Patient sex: F
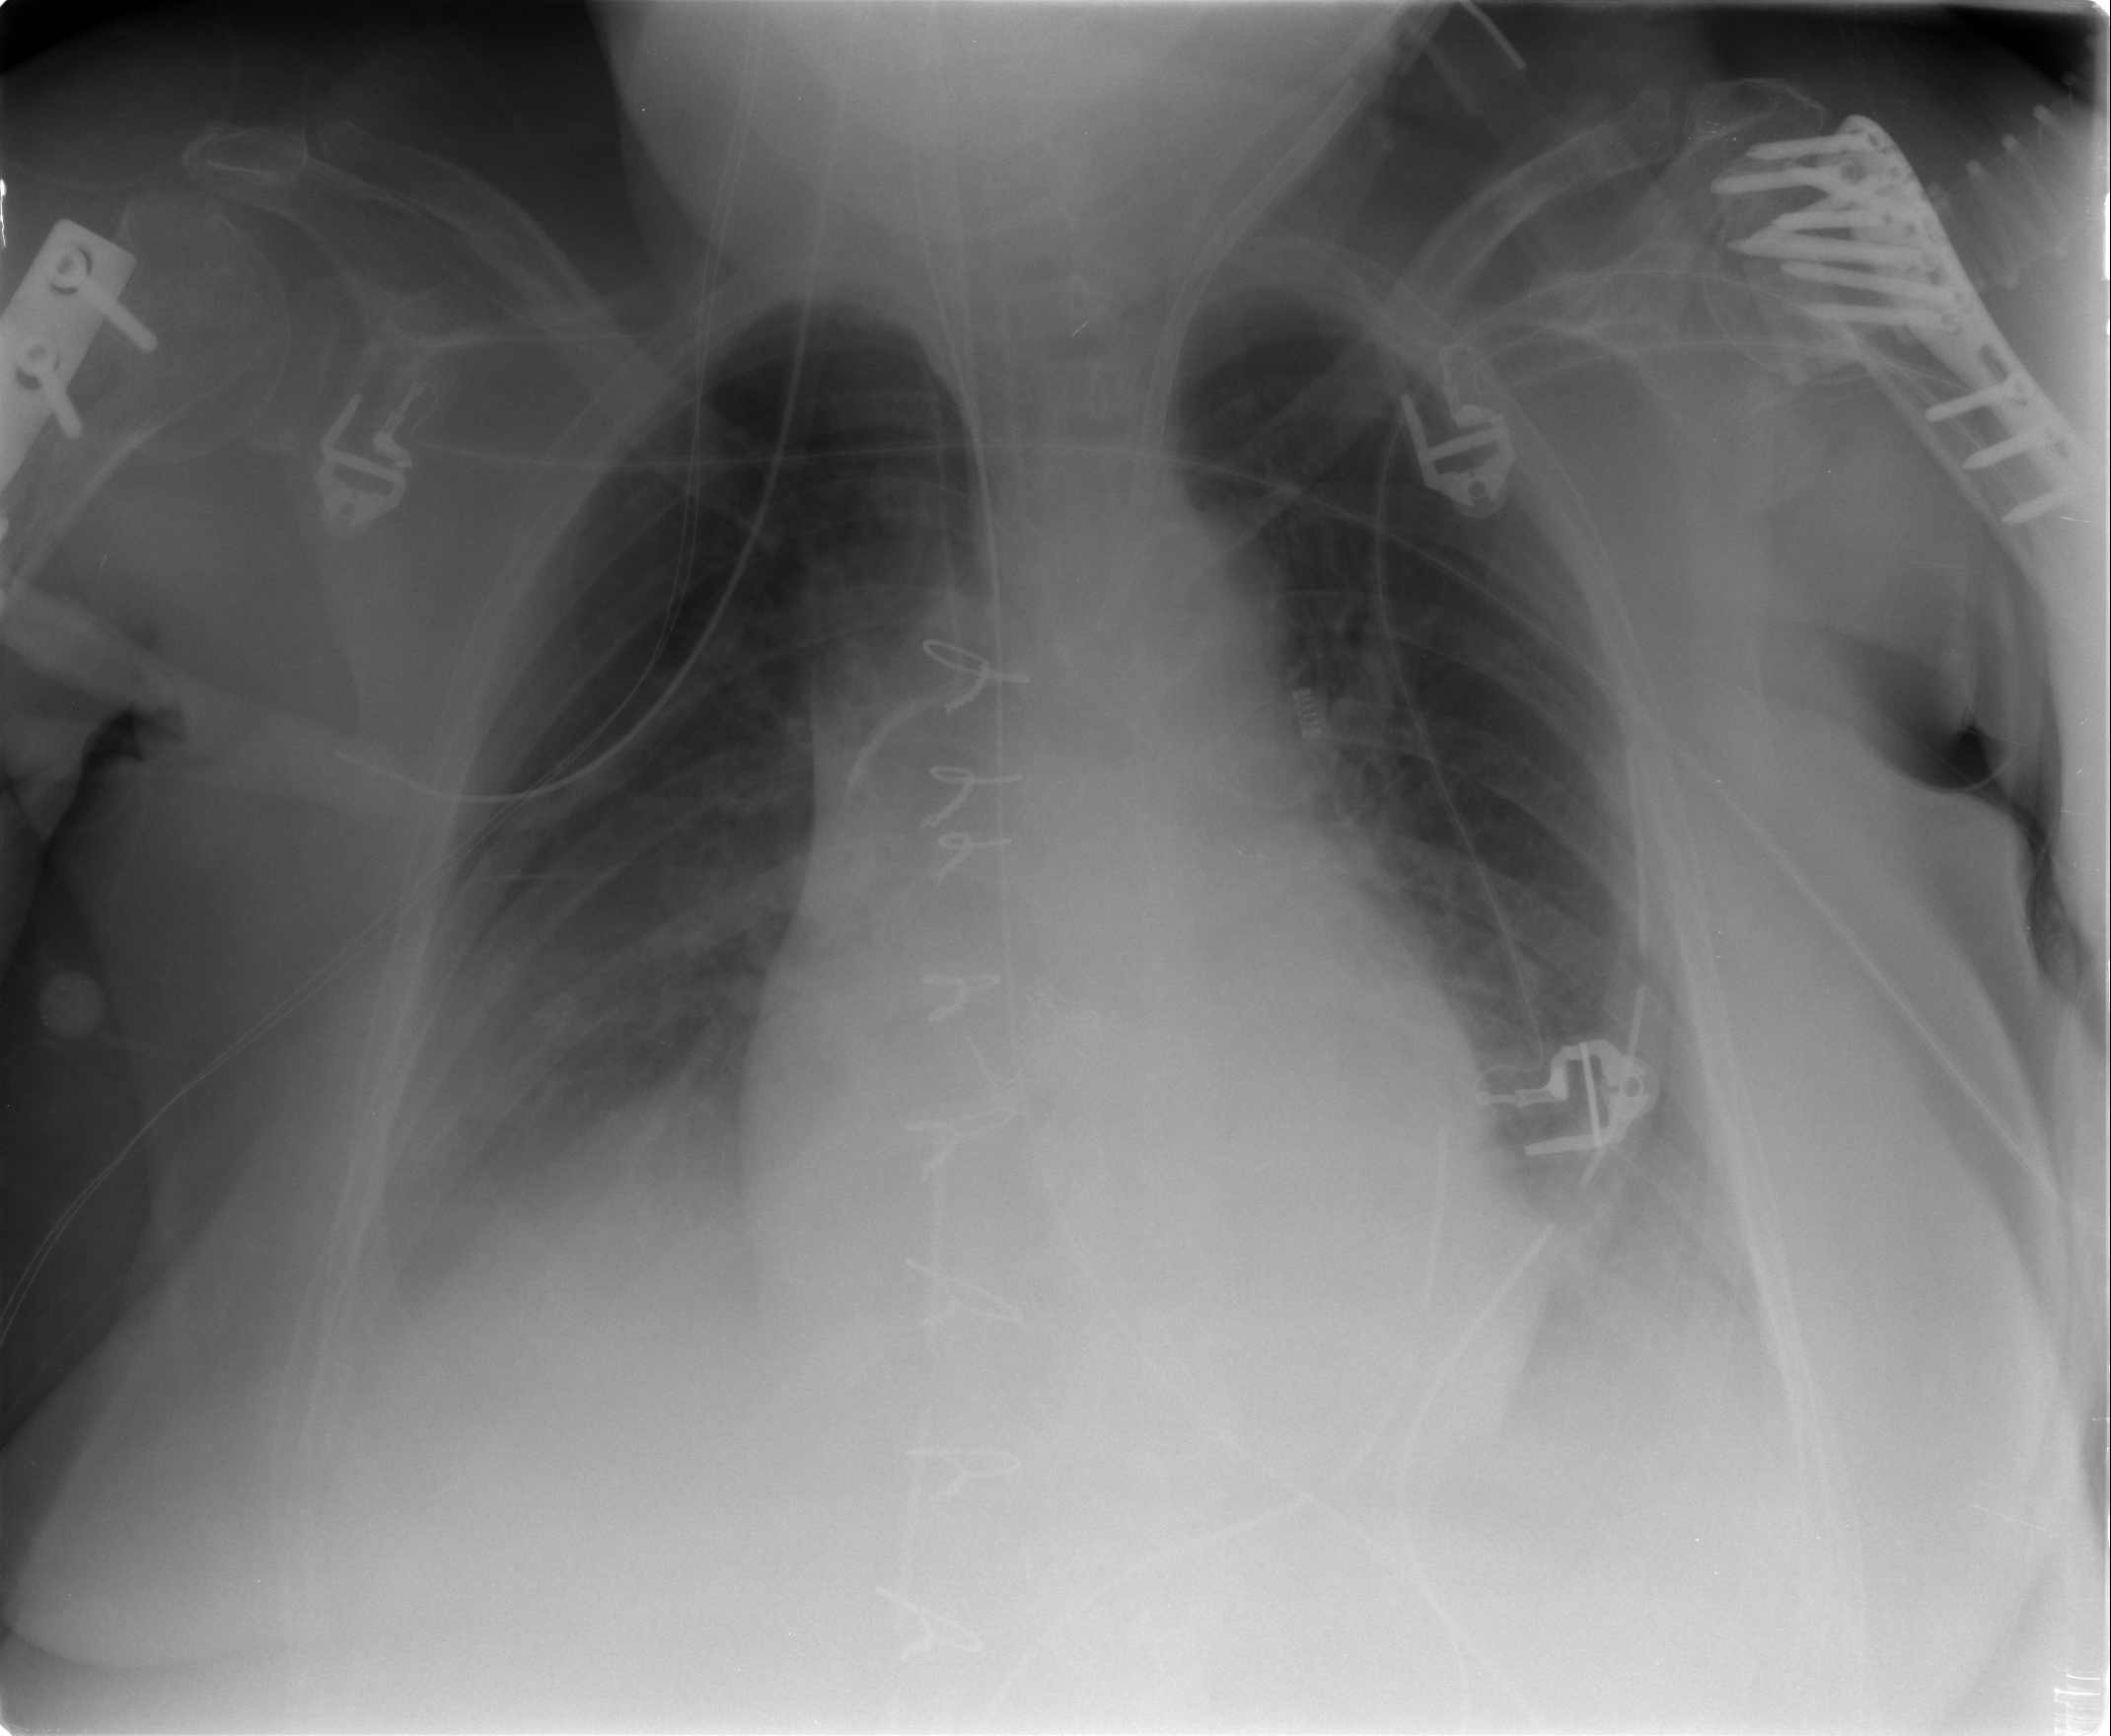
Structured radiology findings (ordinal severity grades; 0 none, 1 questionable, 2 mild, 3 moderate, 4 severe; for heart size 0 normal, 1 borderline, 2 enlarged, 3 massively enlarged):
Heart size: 2
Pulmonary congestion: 0
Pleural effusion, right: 2
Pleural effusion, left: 2
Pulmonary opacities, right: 0
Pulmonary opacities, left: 0
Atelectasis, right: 2
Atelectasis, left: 2